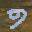
Label: 9